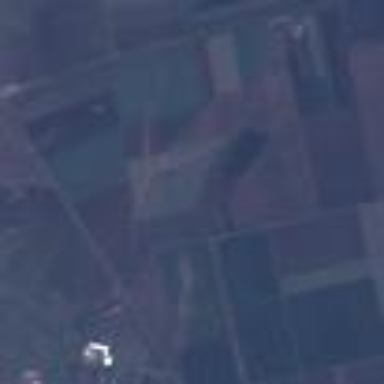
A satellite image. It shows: Picturesque farmland scene.